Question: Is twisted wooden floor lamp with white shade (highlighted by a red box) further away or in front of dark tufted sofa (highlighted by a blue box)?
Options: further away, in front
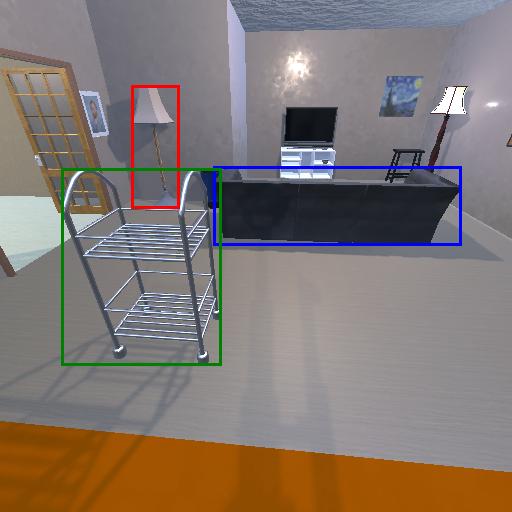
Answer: further away